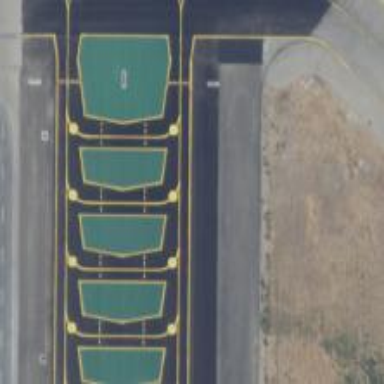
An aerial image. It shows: View of taxiway at the airport.